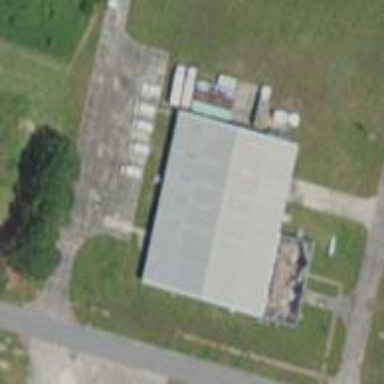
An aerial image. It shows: Industrial building.